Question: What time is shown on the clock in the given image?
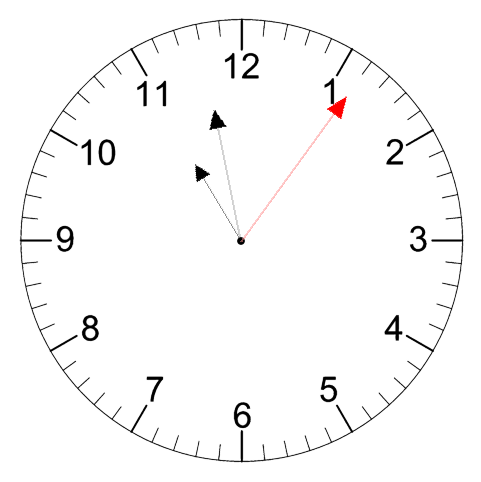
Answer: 10:58:06